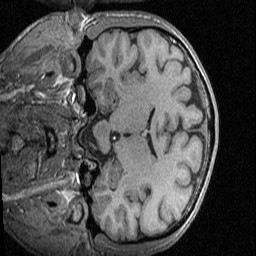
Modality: T1w
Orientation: coronal
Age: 49
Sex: male